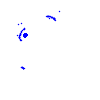
Particle: electron